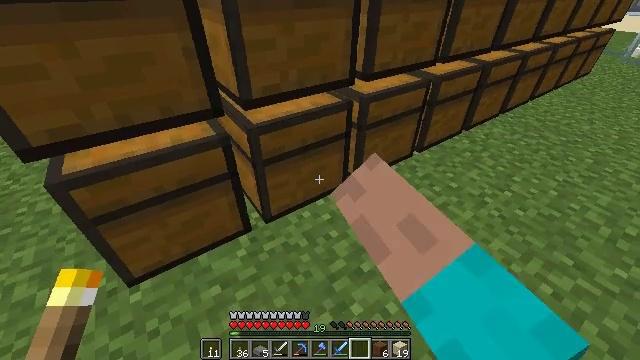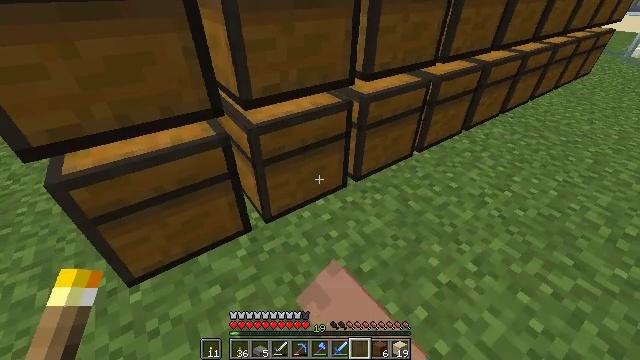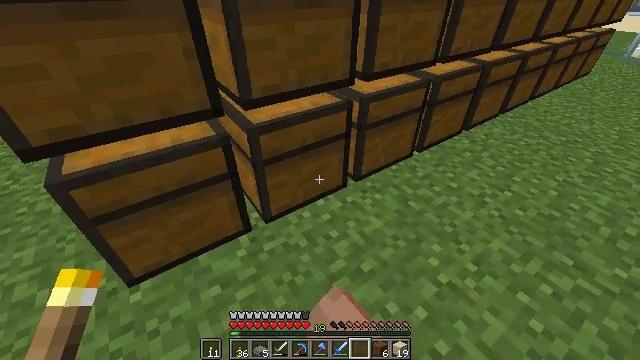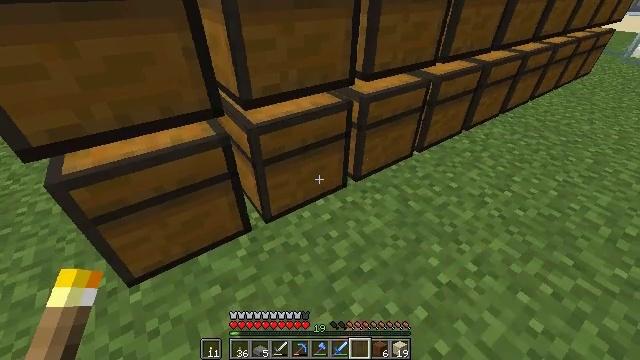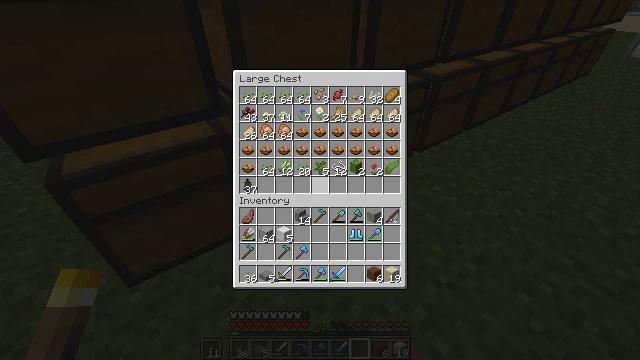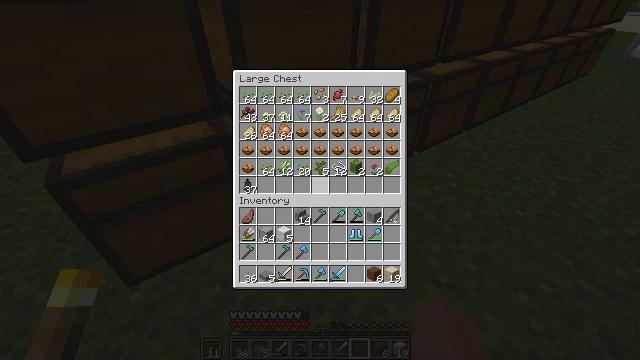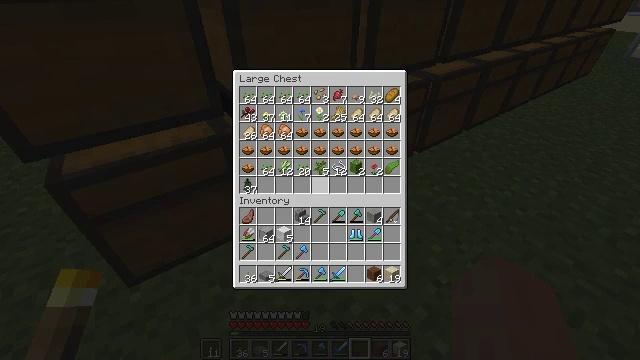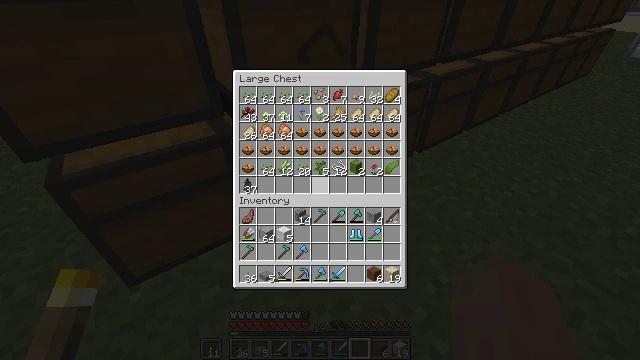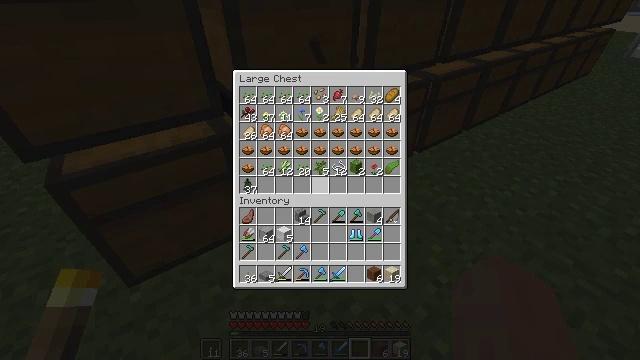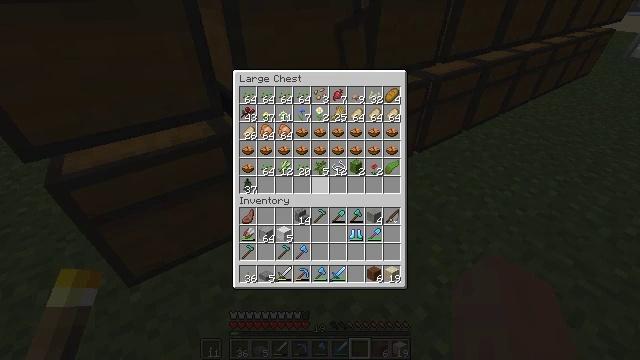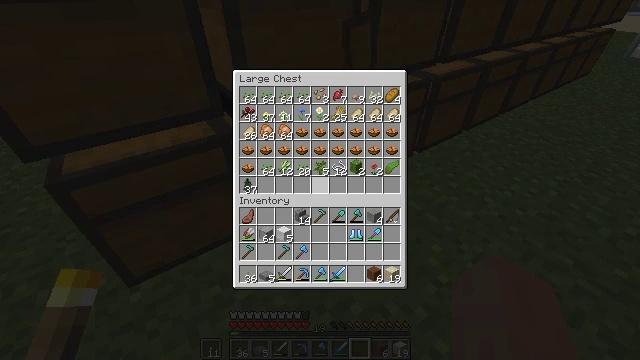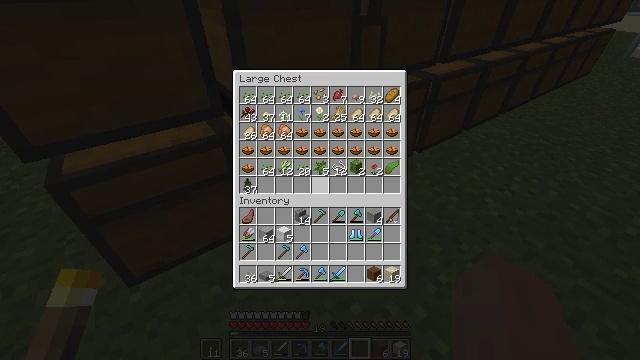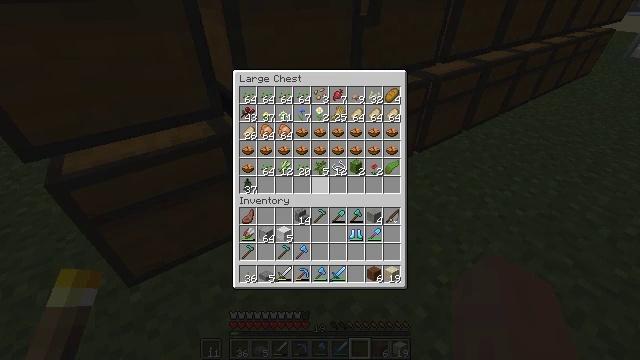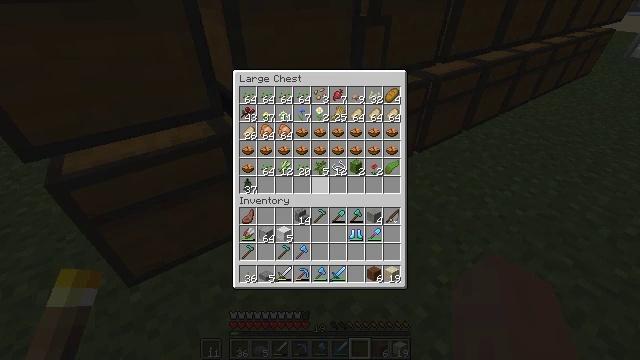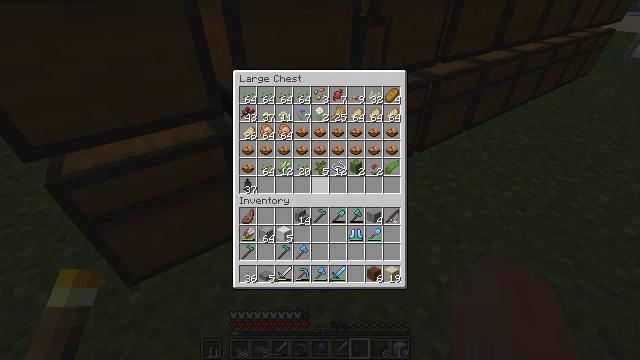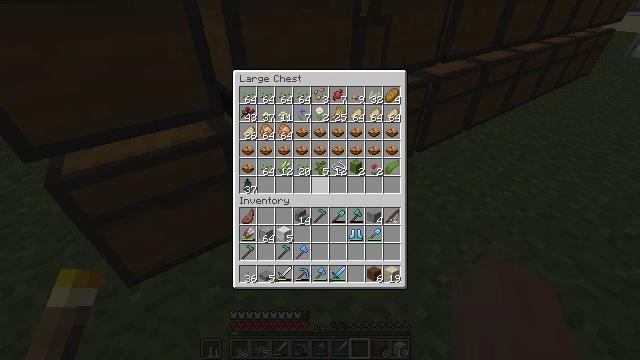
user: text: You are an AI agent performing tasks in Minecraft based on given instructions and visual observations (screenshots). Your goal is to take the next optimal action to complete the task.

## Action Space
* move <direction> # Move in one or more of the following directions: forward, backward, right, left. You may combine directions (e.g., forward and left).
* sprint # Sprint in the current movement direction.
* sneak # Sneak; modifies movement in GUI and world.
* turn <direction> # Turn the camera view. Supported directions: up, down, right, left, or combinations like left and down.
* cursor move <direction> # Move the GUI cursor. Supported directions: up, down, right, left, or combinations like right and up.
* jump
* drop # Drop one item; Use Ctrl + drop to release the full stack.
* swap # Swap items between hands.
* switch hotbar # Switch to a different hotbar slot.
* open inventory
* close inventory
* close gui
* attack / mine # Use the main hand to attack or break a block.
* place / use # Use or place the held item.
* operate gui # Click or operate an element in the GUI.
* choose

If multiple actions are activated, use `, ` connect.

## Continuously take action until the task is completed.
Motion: motion action
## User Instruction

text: Reclaim the chest into your inventory.
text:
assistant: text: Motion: use / place
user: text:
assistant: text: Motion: use / place
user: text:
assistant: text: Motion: no_op
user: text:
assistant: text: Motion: open gui
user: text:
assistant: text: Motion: no_op
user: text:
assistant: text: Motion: no_op
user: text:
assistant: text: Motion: no_op
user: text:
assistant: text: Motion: no_op
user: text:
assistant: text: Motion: no_op
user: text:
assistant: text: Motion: no_op
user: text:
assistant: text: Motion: no_op
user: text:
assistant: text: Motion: no_op
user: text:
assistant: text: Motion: no_op
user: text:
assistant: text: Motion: no_op
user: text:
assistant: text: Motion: sneak
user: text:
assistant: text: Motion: sneak, cursor move down
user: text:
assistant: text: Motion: sneak, cursor move left and down
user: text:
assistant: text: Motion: sneak, cursor move left and down
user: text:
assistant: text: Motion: sneak, cursor move left
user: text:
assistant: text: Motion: sneak
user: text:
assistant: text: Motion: sneak, cursor move down
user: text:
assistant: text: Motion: sneak
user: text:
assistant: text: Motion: sneak
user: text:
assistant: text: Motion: sneak
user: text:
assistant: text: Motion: sneak, cursor move left and up
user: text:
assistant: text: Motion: sneak
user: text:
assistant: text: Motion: sneak
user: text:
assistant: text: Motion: sneak
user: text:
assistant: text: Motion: sneak
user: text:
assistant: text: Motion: sneak